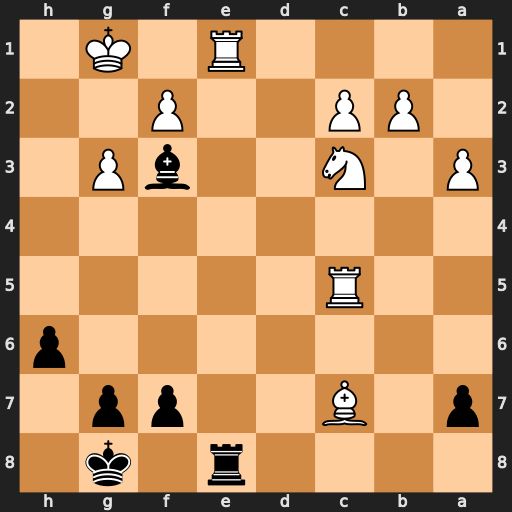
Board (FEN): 4r1k1/p1B2pp1/7p/2R5/8/P1N2bP1/1PP2P2/4R1K1
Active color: b
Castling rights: -
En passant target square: -
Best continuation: Rxe1+ Kh2 Rh1#